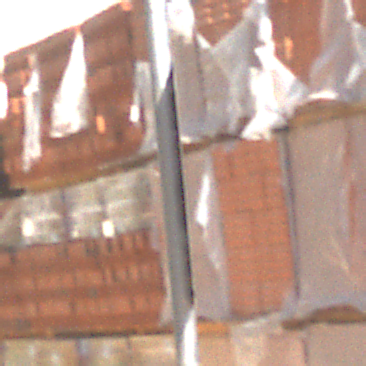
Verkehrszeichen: EndeFussgaengerzone
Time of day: MorningAfternoon
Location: Outdoor (Nature)
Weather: Clear
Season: Summer
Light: Natural